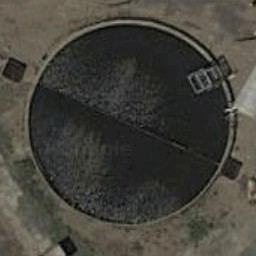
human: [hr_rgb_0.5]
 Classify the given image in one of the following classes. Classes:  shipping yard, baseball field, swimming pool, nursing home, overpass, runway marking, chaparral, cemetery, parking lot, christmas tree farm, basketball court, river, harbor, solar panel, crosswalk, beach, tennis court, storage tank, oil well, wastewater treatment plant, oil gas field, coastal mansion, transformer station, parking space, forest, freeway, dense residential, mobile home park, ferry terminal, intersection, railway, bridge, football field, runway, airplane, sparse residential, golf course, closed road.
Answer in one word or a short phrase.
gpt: wastewater treatment plant